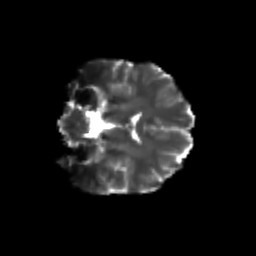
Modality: T2w
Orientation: coronal
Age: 25
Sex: female
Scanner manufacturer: siemens
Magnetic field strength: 3 T
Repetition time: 3.5 s
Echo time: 0.104 s